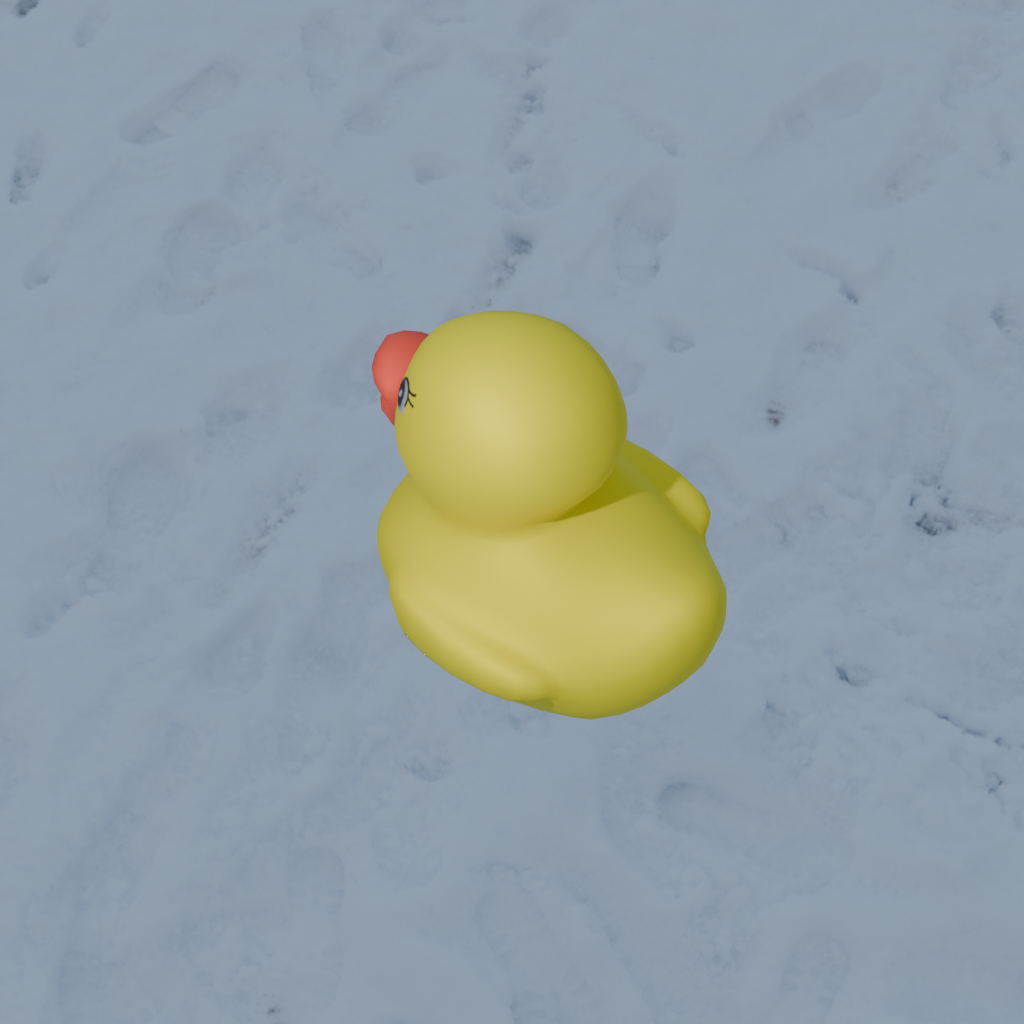
an image of a yellow rubber duck seen from <back_left_top> in a snow-covered beach with a cloudy winter sky.